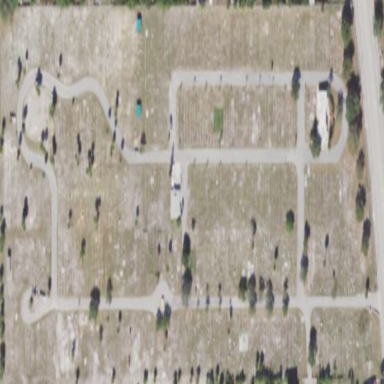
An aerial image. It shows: Cemetery.